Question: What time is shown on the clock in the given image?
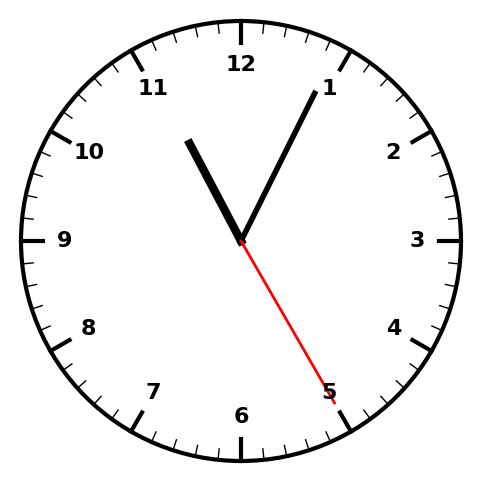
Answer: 11:04:25